Question: Hi everyone I am trying to make a curved triangle speech bubble with the CSS '::after' pseudo-element.
I have created like this <URL>:
'''
.test
{
position: relative;
width: 430px;
height: 175px;
padding: 0px;
background: #FFFFFF;
-webkit-border-radius: 6px;
-moz-border-radius: 6px;
border-radius: 6px;
}
.test:after
{
content: '';
position: absolute;
border-style: solid;
border-width: 14px 14px 0;
border-color: #FFFFFF transparent;
display: block;
width: 0;
z-index: 1;
bottom: -14px;
left: 8px;
}
'''
How do I do like the picture?

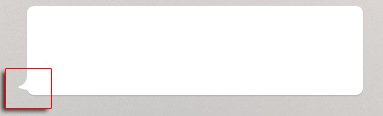
Answer: you could use pseudo elements (and their trickery) to generate to this:
---
'''
div {
height: 200px;
width: 350px;
background: tomato;
margin: 50px;
position: relative;
display: inline-block;
}
div:before {
content: "";
position: absolute;
height: 40px;
width: 40px;
background: tomato;
bottom: 2%;
left: -15px;
border-radius: 0 0 100% 0;
-webkit-transform: rotate(35deg);
transform: rotate(35deg);
}
div:after {
content: "";
position: absolute;
height: 40px;
width: 10px;
background: white;
bottom: 7%;
left: -18px;
border-radius: 50%;
-webkit-transform: rotate(35deg);
transform: rotate(35deg);
}
'''
'''
<div>Hello world</div>
'''
---
'''
.test {
height: 200px;
width: 350px;
background: tomato;
border-radius: 5px;
position: relative;
margin: 20px;
}
.test:before {
content: "";
position: absolute;
height: 20px;
width: 20px;
background: tomato;
bottom: 20px;
left: -6px;
transform-origin: center center;
transform: rotate(30deg);
border-radius: 0 0 100% 0;
}
.test:after {
content: "";
position: absolute;
height: 20px;
width: 10px;
background: white;
bottom: 24px;
left: -11px;
border-radius: 50%;
transform-origin: center center;
transform: rotate(30deg);
}
.zoom {
margin: 0 auto;
height: 200px;
width: 200px;
background: red;
position: relative;
border-radius: 0 0 100% 0;
transform-origin:center center;
transform: rotate(45deg);
margin-top:50px;
}
.zoom:before {
content: "";
position: absolute;
height: 100%;
width: 50%;
background: white;
border-radius: 50%;
left: -25%; top: 0;
}
'''
'''
<div class="test">hello world</div>
<hr/>
<div class="zoom"></div>
'''
---